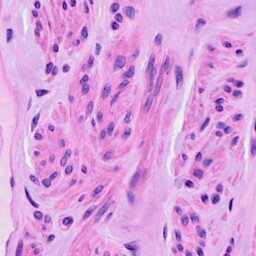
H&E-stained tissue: Ovarian